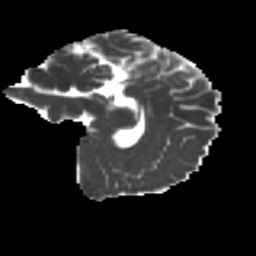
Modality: MD
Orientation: sagittal
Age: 22
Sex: female
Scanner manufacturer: ge
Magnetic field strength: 3 T
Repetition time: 7.8 s
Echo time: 0.0606 s